Question: According to the <URL>:
> Enter an empty string ('') if you don't want to show fliers.
However, the following code:
'''
plt.boxplot(([1,2,3,4, 200], [5,10,23, 42, 300]), sym = '')
'''
Produces:

Fliers are obviously there. Is this a bug? am I doing something wrong?
(python 2.7.8, mpl 1.4.0)
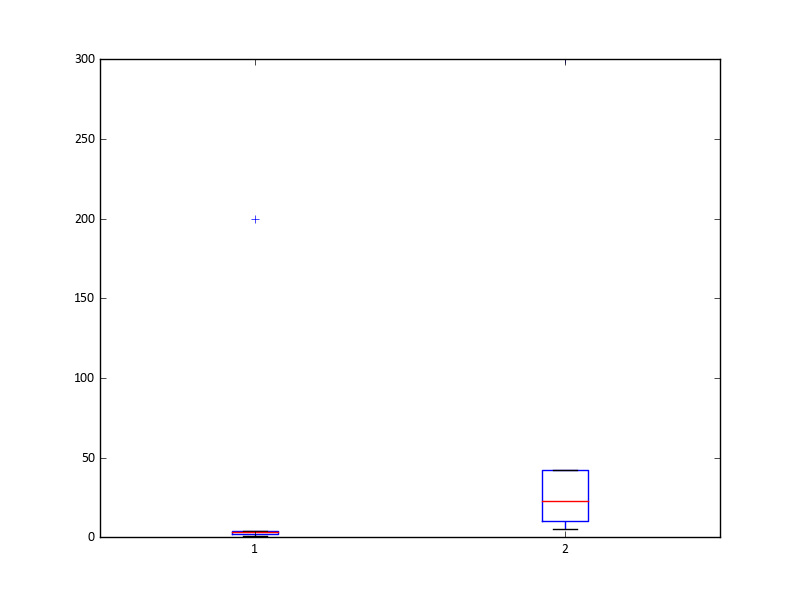
Answer: This issue is a regression which was fixed in 'matplotlib' 'v1.4.1'. You can find more information about the issue in <URL> and also in
<URL> at 'github'.
As mentioned in the comments passing 'showfliers=False' to the 'boxplot' method is another neat option to hide the outliers.